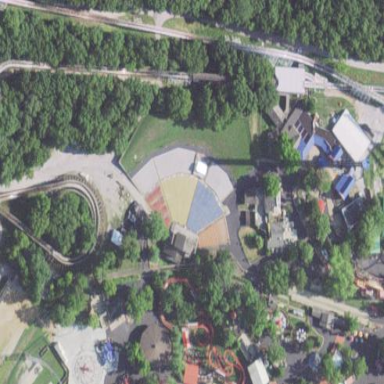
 part of attraction in the amusement park."